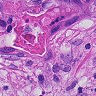
Metastatic tissue present: yes